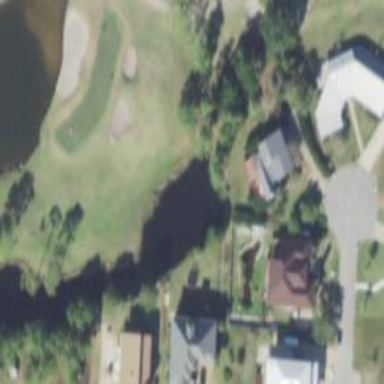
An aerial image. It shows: Picturesque scene of golf course with lateral water hazard.